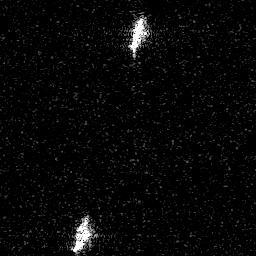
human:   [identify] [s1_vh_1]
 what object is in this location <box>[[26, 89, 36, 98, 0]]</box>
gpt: <ref>1 medium ship at the bottom</ref>

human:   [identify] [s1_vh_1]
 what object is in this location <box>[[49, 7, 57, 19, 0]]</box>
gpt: <ref>1 medium ship at the top</ref>